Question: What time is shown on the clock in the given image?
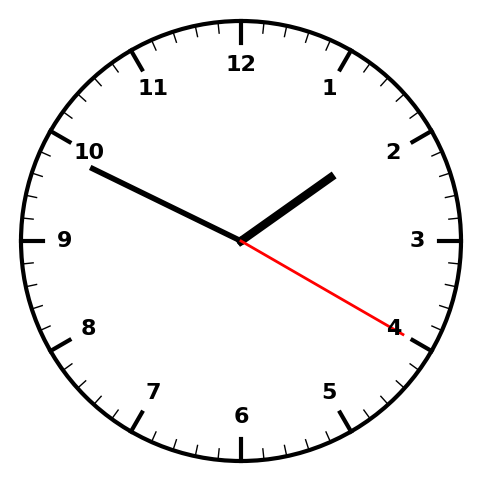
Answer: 01:49:20